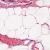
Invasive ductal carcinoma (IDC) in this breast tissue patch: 0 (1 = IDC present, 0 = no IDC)